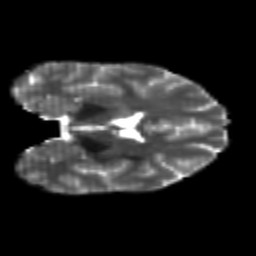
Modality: T2w
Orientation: coronal
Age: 26
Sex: female
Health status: healthy
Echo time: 0.074 s